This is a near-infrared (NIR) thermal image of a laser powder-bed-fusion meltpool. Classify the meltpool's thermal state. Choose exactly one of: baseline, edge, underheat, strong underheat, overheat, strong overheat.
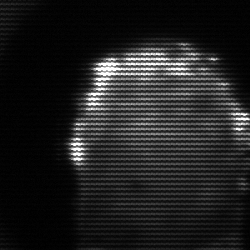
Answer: baseline